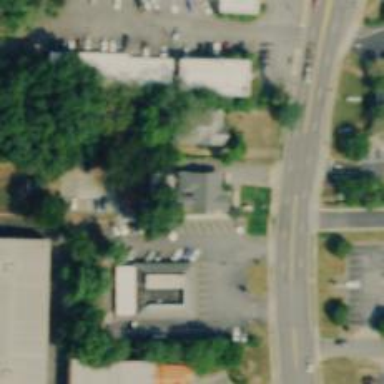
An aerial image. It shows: Veterinary facility.